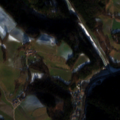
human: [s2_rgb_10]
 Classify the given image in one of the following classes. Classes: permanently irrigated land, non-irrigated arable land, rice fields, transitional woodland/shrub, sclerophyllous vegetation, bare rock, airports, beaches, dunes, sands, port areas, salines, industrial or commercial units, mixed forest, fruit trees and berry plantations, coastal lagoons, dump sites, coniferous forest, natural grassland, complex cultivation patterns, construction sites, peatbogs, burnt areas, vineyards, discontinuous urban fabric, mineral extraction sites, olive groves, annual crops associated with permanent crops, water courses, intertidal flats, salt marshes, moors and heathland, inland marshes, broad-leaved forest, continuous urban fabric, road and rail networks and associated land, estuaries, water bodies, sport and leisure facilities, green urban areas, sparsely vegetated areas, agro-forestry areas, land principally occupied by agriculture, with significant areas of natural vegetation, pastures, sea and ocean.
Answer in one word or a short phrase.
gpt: discontinuous urban fabric, non-irrigated arable land, pastures, complex cultivation patterns, mixed forest